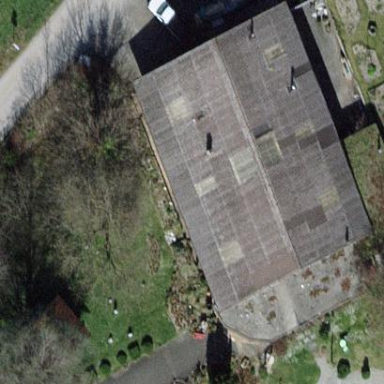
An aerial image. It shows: Building that serves as garden center.